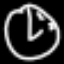
Label: clock